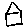
Label: house